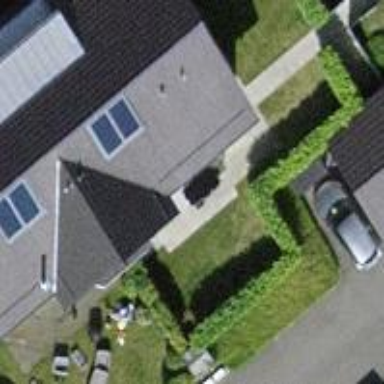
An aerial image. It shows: Simple house.